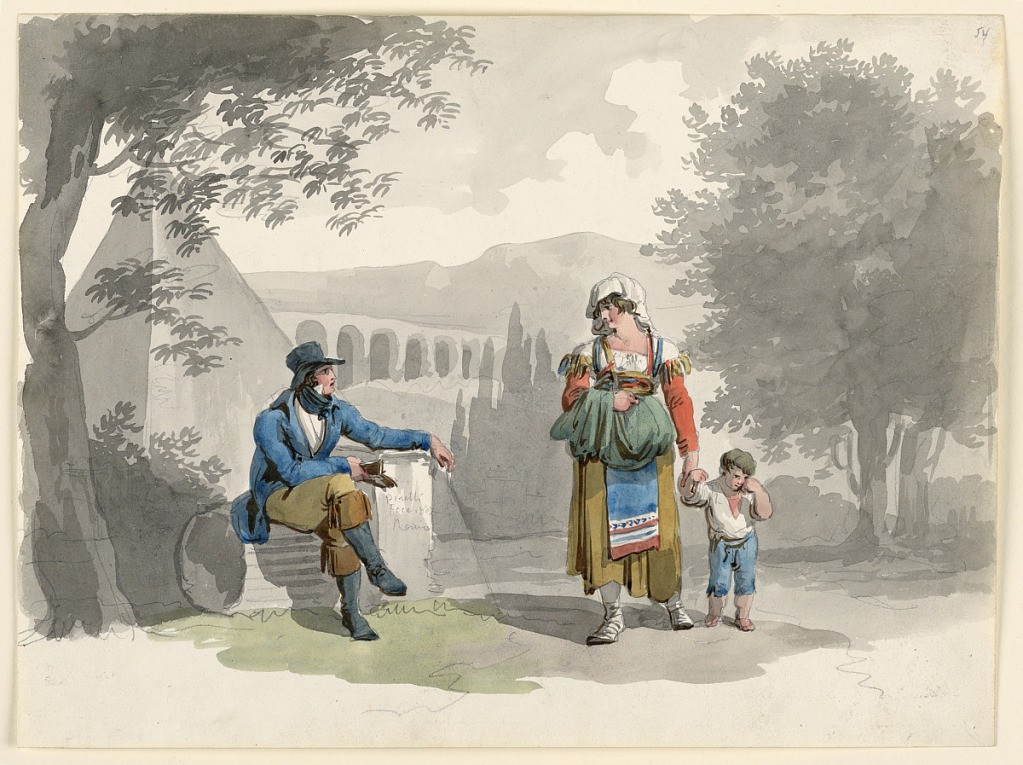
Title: A Woman Holding a Boy with Her Hand Passing a Gentleman Seated Among Ruins in the Campagna
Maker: Bartolomeo Pinelli, Italian, 1781–1835
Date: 1807
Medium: Pen and gray ink with watercolor and black chalk on off-white wove paper
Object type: Drawing
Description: The man holds an open book in his right hand and leans his left arm upon an altar, upon which is written with pencil: "Pinelli / Fece 1807 / Roma." A pyramid and an aqueduct are in the left rear.